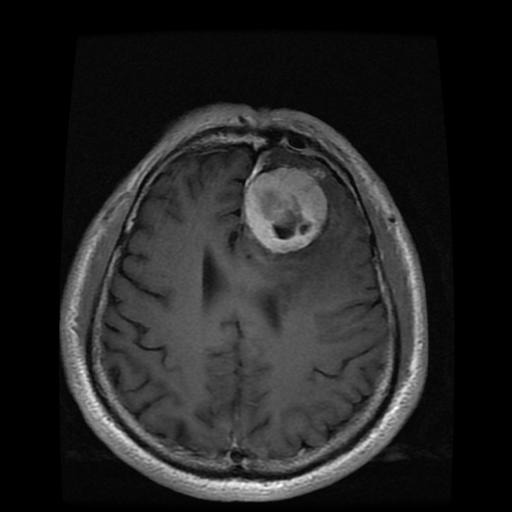
Label: meningioma